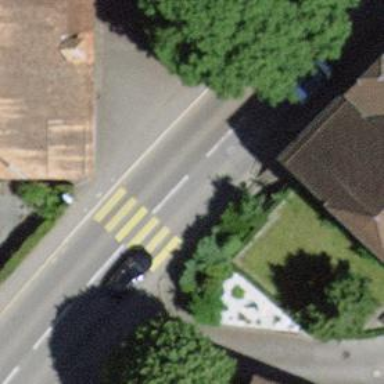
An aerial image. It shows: Zebra crossing on the road.